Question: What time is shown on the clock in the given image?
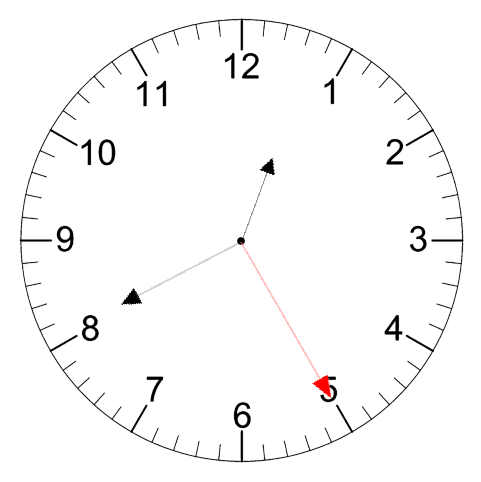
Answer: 12:40:25